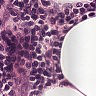
Metastatic tissue present: no